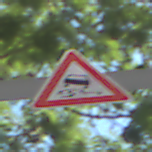
Verkehrszeichen: SchleuderOderRutschgefahr
Umgebung: Outdoor, Suburban
Tageszeit: Midday
Wetter: Clear
Licht: Natural
Jahreszeit: NotSpecified
Kontrast: HighContrast